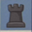
Piece: bR